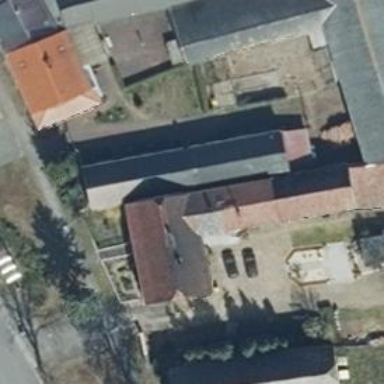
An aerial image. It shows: Building.